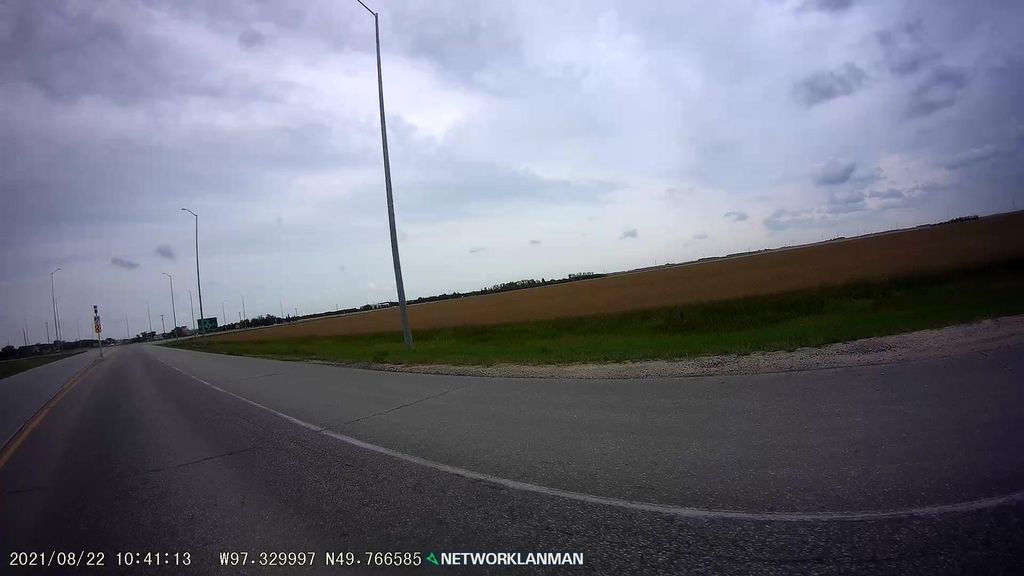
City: winnipeg